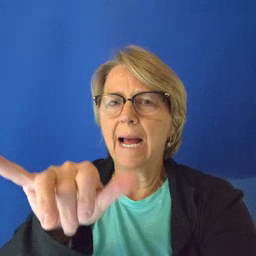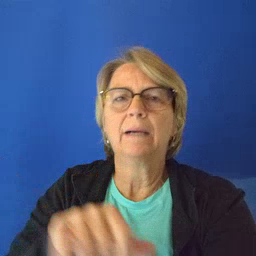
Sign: stay